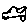
Label: car